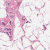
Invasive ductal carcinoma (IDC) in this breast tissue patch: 0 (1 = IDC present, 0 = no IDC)